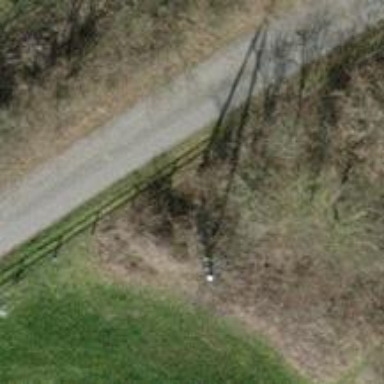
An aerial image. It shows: Power pole.